Question: I want to setup a Network with up to 8 PoE access points, that are connected either to main switch or a secondary switch that is connected to the main switch in the building, and not all access points will be connected directly to the main switch, so the question is:
To have PoE access points in different locations of network should I buy a PoE capable switch for the main server room, or for all locations, or use a PeE injector for main or all?
Or maybe I have to use a separate PoE injector for each AP?
For better explanation I have attached a simple network diagram.

Thank You
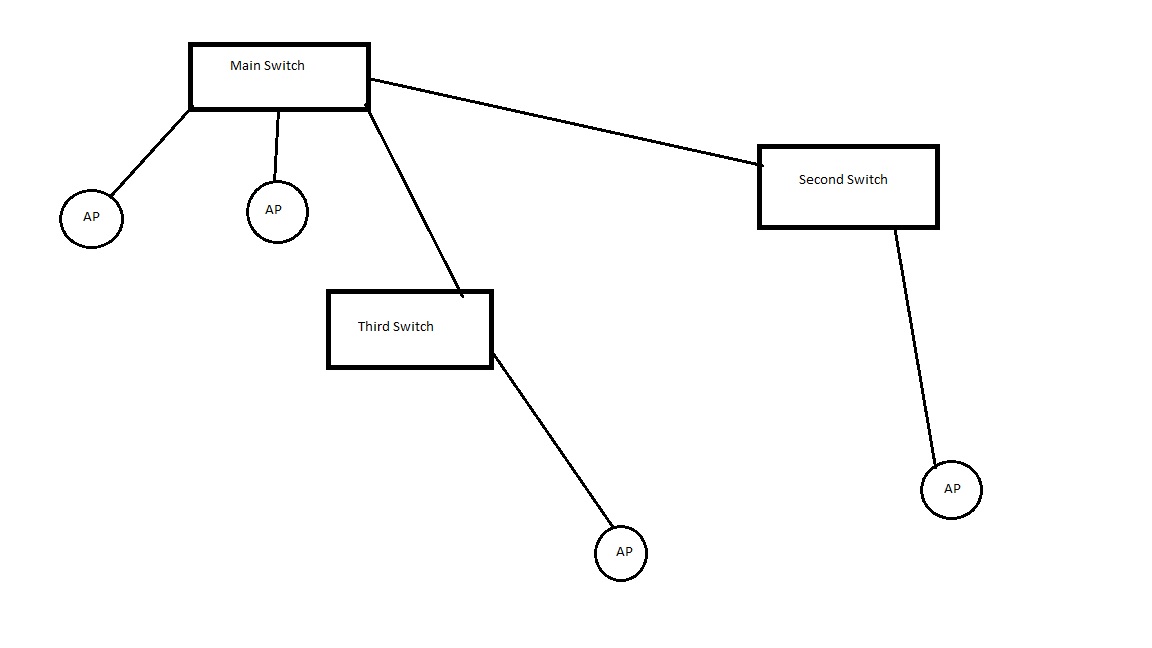
Answer: Having a PoE capable Main Switch will not enable PoE for devices connected to Second and Third Switches. Power supplied by the Main Switch will not be transferred over other switches.
If you need PoE for all access points your options are:
- - -
If not all AP need PoE, probably using PoE injectors at these AP will be cheaper and easier.